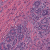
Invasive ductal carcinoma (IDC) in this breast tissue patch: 1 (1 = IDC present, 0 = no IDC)